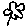
Label: flower